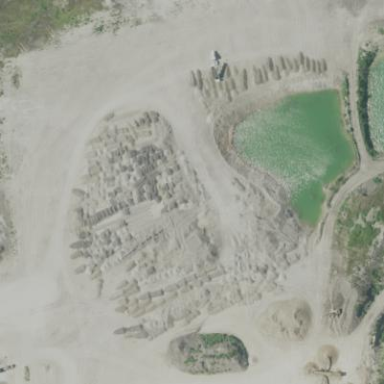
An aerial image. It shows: Quarry area.